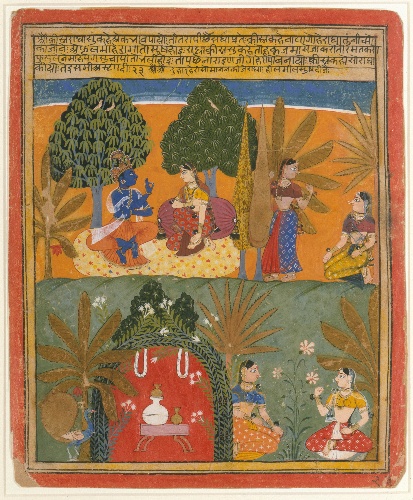
Artist: Manohar
Artist bio: active ca. 1582–1624
Date: ca. 1655–60
Object type: Folio
Classification: Paintings
Medium: Ink and opaque watercolor on paper
Culture: India (Rajasthan, Mewar)
Dimensions: Image: 9 1/8 × 7 1/4 in. (23.2 × 18.4 cm)
Sheet: 10 1/4 × 8 3/8 in. (26 × 21.3 cm)
Department: Asian Art
Credit line: Gift of Cythian Hazen Polsky, 1985
Accession year: 1985
Repository: Metropolitan Museum of Art, New York, NY
Tags: Women|Trees|Krishna|Radha